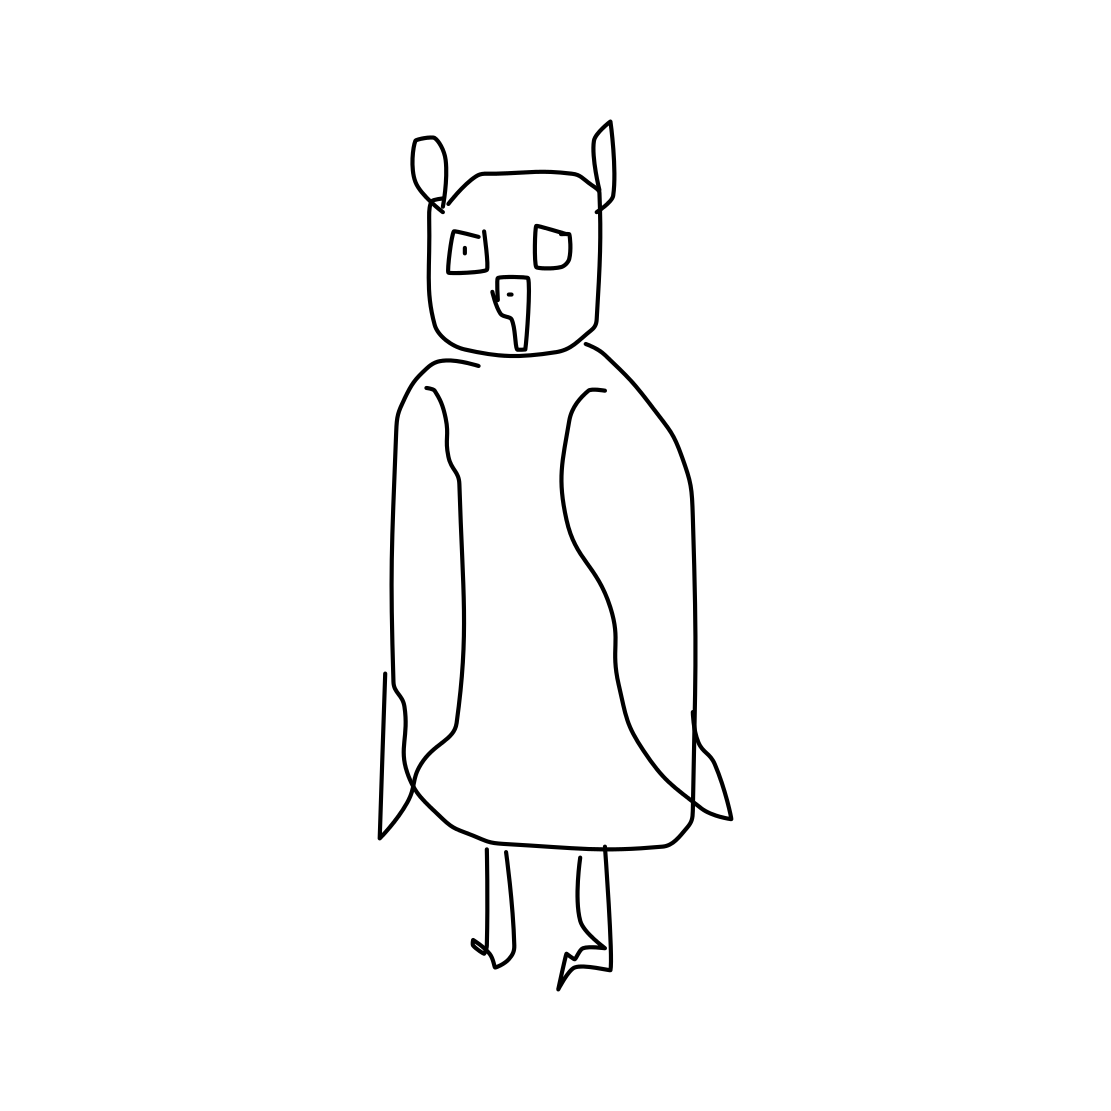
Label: owl